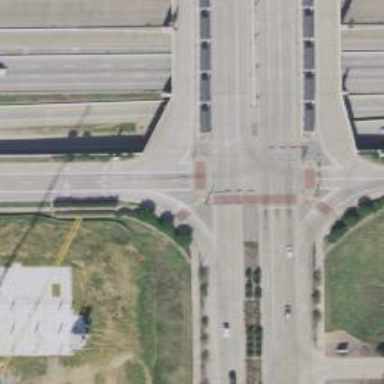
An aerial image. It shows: Secondary link road.